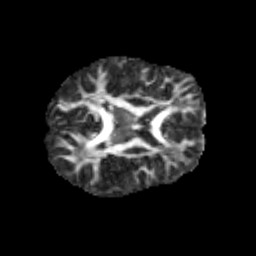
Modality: FA
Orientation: axial
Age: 11
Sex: female
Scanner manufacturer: siemens
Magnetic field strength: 3 T
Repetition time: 3.8 s
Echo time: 0.07 s